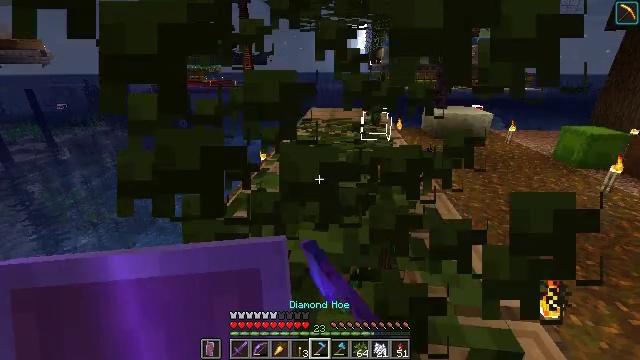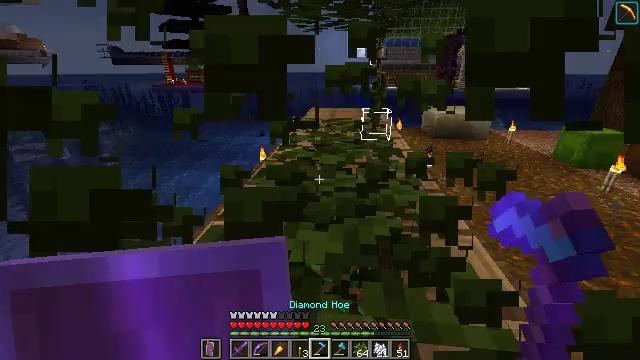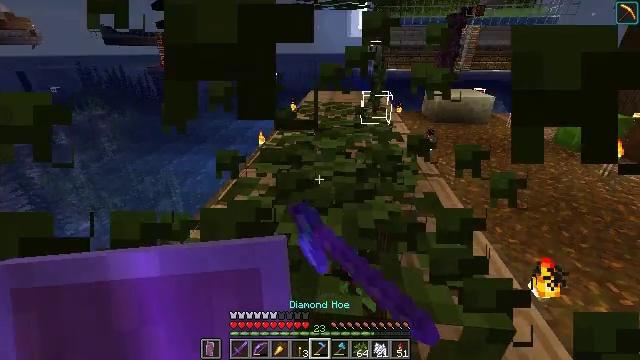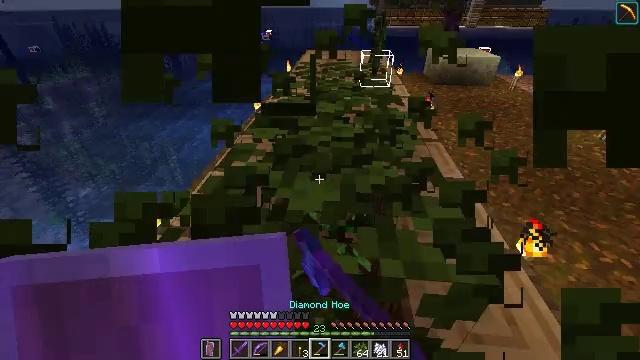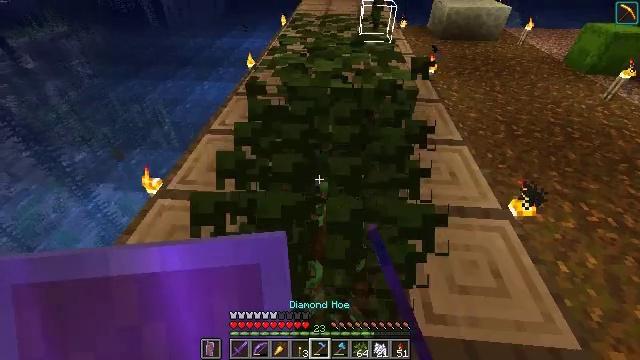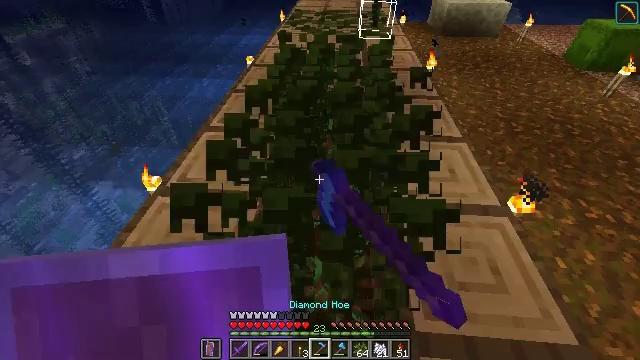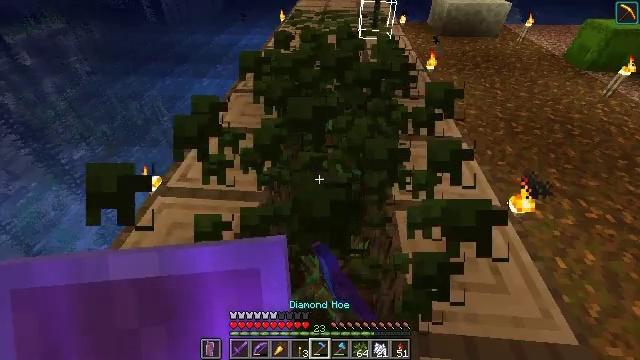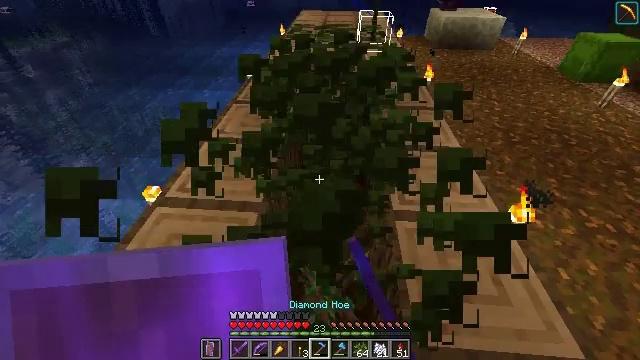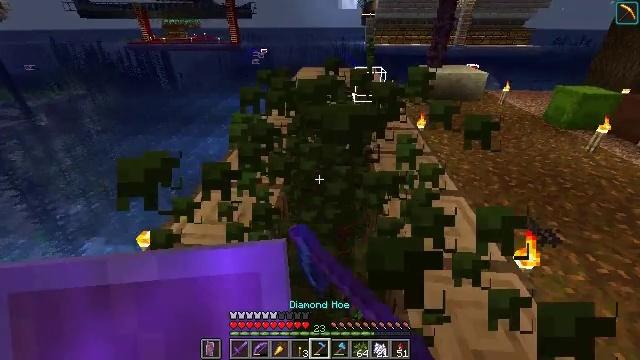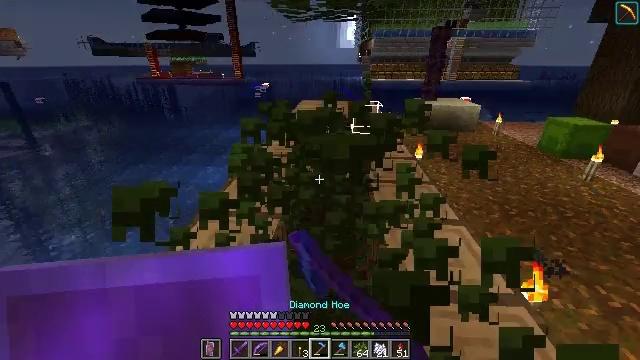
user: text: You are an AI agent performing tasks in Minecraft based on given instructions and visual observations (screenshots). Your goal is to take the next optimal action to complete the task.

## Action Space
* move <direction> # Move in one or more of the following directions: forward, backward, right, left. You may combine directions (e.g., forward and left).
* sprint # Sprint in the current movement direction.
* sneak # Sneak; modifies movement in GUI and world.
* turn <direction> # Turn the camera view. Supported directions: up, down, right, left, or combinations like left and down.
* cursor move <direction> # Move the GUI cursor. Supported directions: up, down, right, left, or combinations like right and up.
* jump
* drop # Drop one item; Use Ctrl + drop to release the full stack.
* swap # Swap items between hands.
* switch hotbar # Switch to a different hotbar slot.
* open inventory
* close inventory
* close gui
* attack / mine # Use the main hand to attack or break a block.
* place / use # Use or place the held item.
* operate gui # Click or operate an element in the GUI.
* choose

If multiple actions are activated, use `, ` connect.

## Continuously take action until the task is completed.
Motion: motion action
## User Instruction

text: Mine oak leaves.
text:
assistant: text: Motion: attack / mine
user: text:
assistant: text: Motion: turn down, attack / mine
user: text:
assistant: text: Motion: turn down, attack / mine
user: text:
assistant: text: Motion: turn down, attack / mine
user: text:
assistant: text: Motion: attack / mine
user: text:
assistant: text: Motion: attack / mine
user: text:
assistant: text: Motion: turn up, attack / mine
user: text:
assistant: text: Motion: turn up, attack / mine
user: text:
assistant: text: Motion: turn up, attack / mine
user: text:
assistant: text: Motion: attack / mine